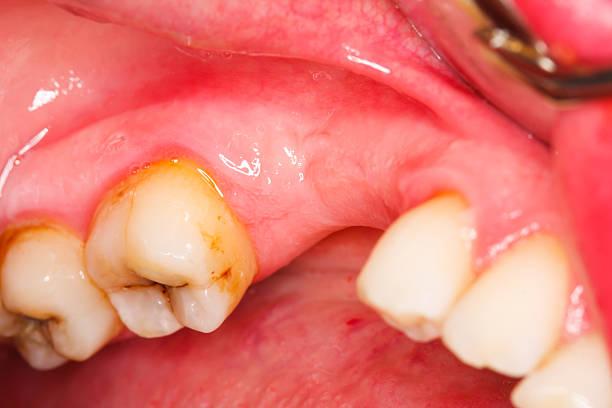
Condition: Gingivitis